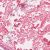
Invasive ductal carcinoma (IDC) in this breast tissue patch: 0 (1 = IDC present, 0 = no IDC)